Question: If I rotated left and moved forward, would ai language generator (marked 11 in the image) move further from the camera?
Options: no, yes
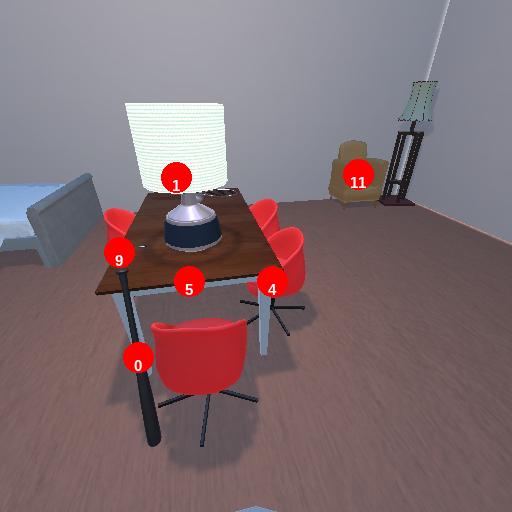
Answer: no